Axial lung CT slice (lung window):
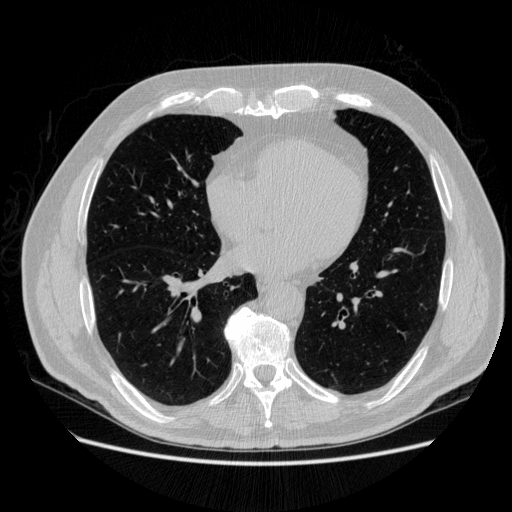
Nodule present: no